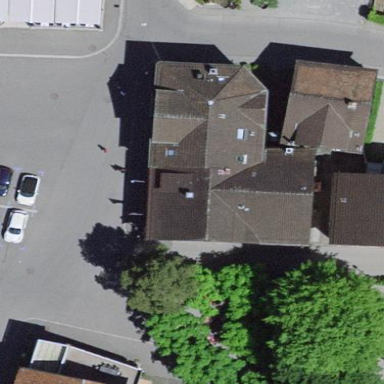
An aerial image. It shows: Restaurant building.